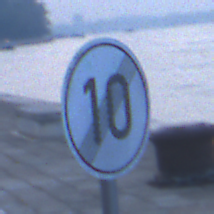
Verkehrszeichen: EndeGeschwindigkeit10
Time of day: Dawn
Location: Outdoor (Urban)
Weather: PartlyCloudy
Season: NotSpecified
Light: Natural